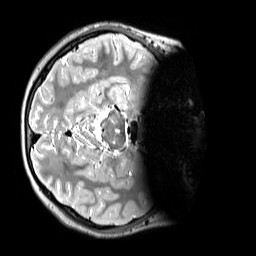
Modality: T2w
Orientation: axial
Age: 13
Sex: male
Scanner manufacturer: siemens
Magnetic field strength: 3 T
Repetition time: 3.2 s
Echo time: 0.408 s